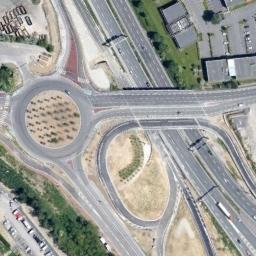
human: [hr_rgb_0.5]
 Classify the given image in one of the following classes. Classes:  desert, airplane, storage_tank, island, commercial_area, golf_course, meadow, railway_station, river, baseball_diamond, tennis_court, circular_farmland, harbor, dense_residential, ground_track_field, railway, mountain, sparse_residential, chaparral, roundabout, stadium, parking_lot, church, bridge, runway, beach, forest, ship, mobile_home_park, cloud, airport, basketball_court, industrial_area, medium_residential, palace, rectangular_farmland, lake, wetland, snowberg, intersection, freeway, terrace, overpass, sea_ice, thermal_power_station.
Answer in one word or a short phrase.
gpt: overpass